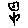
Label: flower